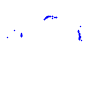
Particle: kaon